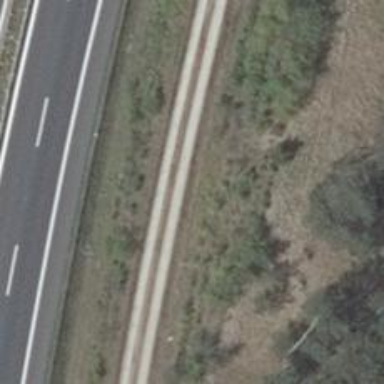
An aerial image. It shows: Asphalt track with grade1 quality.